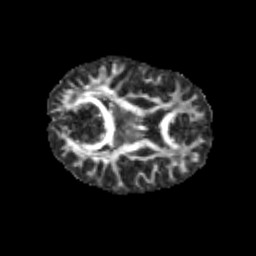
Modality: FA
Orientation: axial
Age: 12
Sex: male
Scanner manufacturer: siemens
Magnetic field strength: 3 T
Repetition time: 3.8 s
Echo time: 0.07 s